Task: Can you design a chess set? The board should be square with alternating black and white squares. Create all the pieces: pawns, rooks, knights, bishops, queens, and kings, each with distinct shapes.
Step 1076:
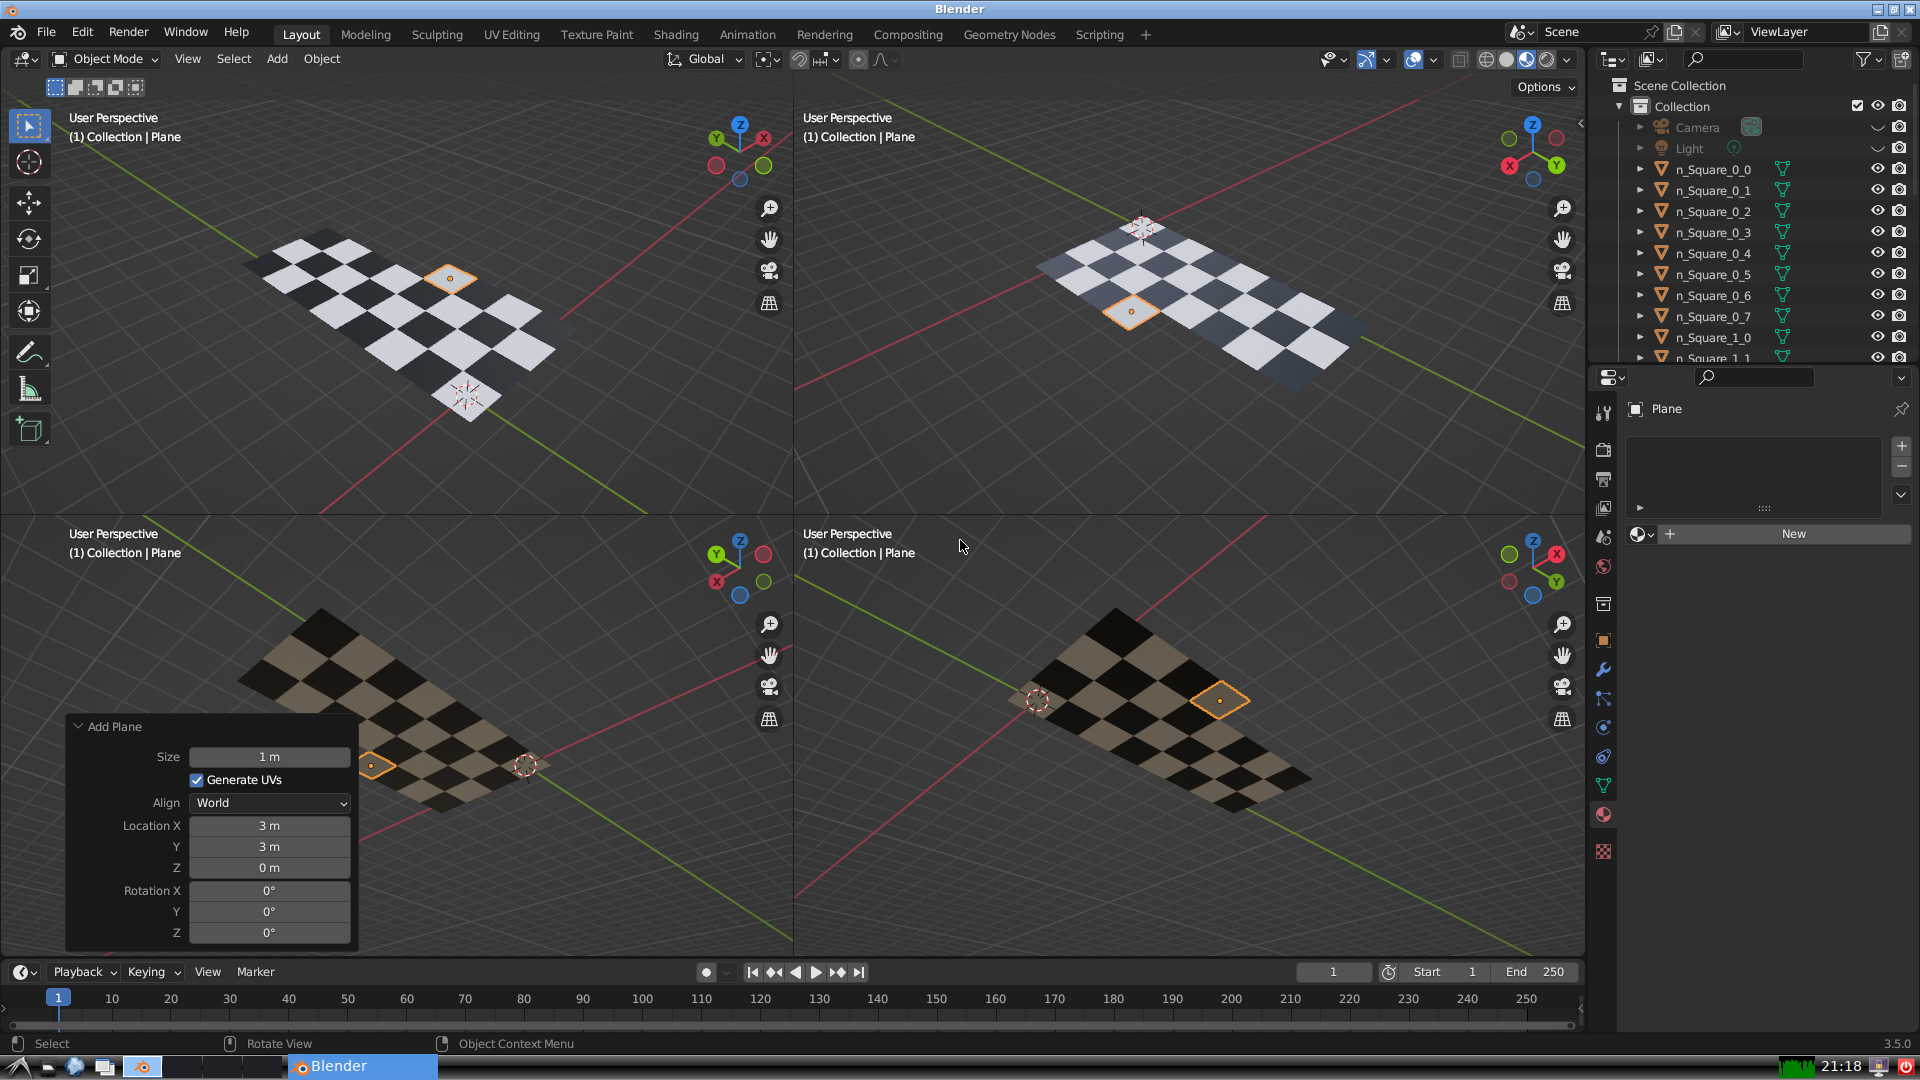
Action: {"key_press": ['Ctrl, Home']}